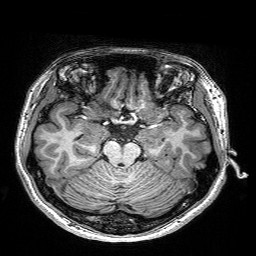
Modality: T1w
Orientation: coronal